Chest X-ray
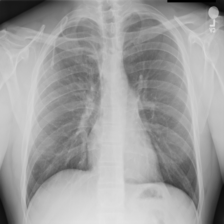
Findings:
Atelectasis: negative
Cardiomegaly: negative
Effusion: negative
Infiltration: negative
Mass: negative
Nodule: negative
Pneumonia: negative
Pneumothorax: negative
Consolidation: negative
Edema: negative
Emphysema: negative
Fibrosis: negative
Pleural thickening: negative
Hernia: negative